Question: I have 3 tables and I'm trying to add a new row in phone_info table for each user_id in user_info table

I've tried several queries but none of them work:
'''
INSERT INTO phone_info(phone_name, phone_number) VALUES ('phone1', '7687')
JOIN userplans ON (phone_info.userplans_userplan_id = userplans.userplan_id)
JOIN user_info ON (userplans.user_info_user_id = user_info.user_id)
WHERE user_info.user_id = 3
'''
and
'''
INSERT INTO phone_info (phone_name, phone_number)
SELECT 'phone1', '7687'
FROM user_info
WHERE user_info.user_id = 3
'''
Thank you!
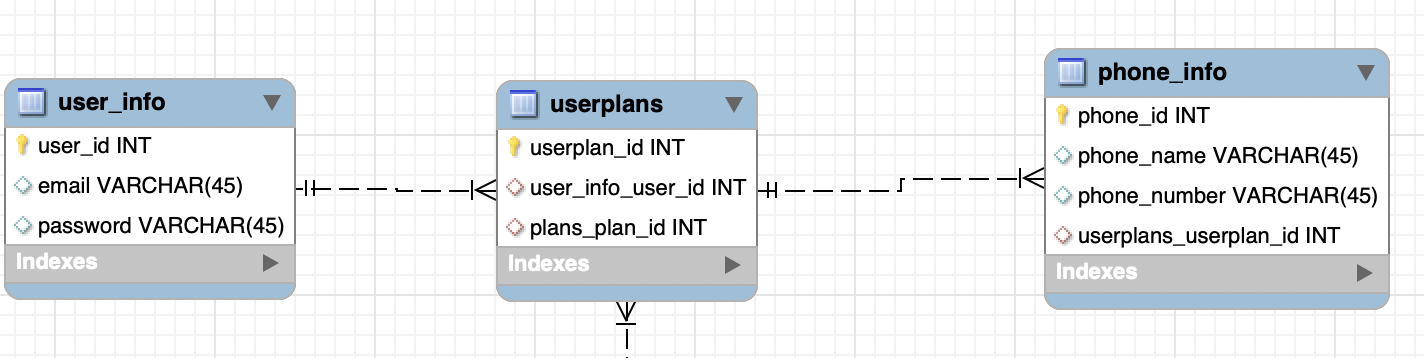
Answer: Use
'''
INSERT INTO phone_info(phone_name, phone_number,userplans_userplan_id)
SELECT 'phone1', '7687',up.userplan_id
FROM userplans up
WHERE up.user_info_user_id = 3
'''